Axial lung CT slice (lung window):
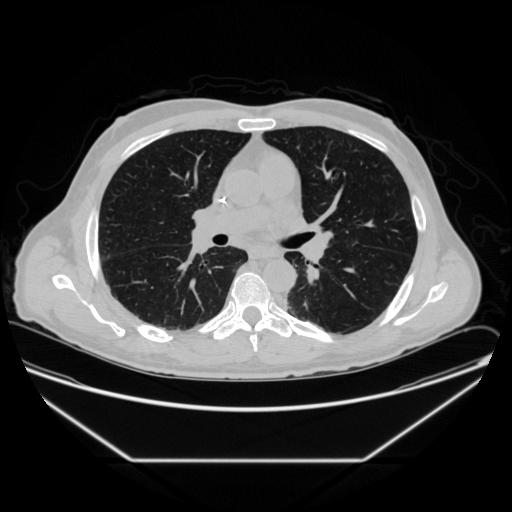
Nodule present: no